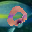
Label: 0